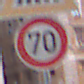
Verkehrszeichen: Geschwindigkeit70
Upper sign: FussgaengerueberwegLinks
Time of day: SunriseSunset
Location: Outdoor (Urban)
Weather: Clear
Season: NotSpecified
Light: Natural